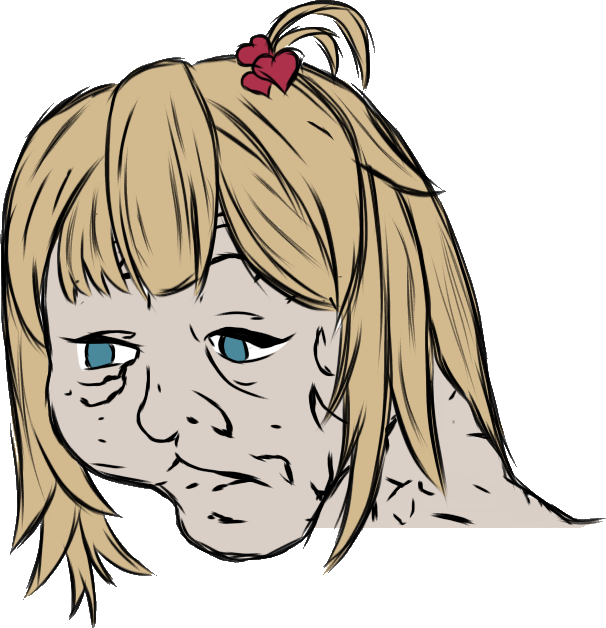
Label: 5_Yes_Honey